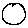
Label: moon